Field crop: maize
Growth stage: 2
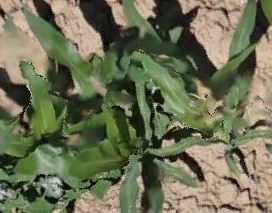
Species: maize